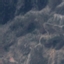
Land use / land cover: HerbaceousVegetation